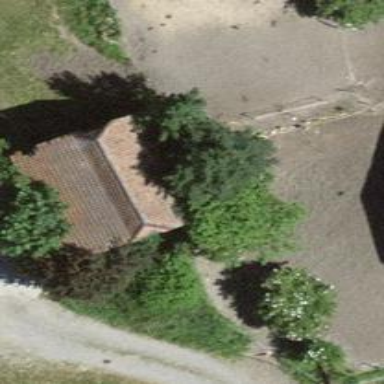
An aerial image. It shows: Barn.